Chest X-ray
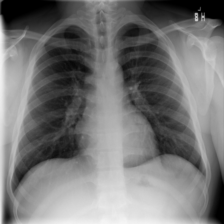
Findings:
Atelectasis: negative
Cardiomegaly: negative
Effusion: negative
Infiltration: negative
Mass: negative
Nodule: negative
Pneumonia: negative
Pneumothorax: negative
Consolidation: negative
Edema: negative
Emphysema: negative
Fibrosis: negative
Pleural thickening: negative
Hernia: negative